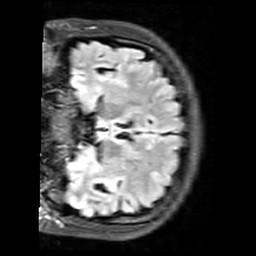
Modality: FLAIR
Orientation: coronal
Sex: female
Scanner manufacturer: siemens
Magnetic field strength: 3 T
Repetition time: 10 s
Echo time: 0.09 s